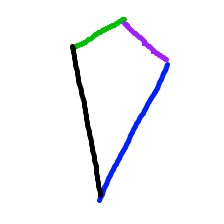
Shape: kite